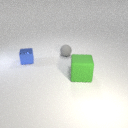
small gray rubber sphere to the left of large green rubber cube